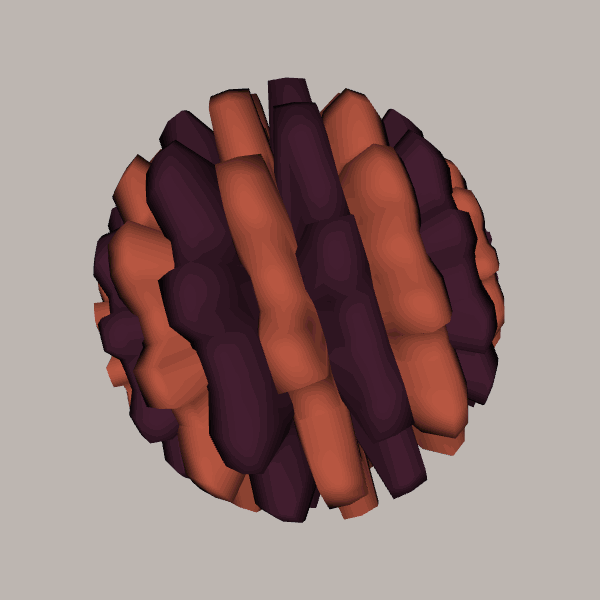
Background: light